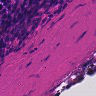
Metastatic tissue present: no